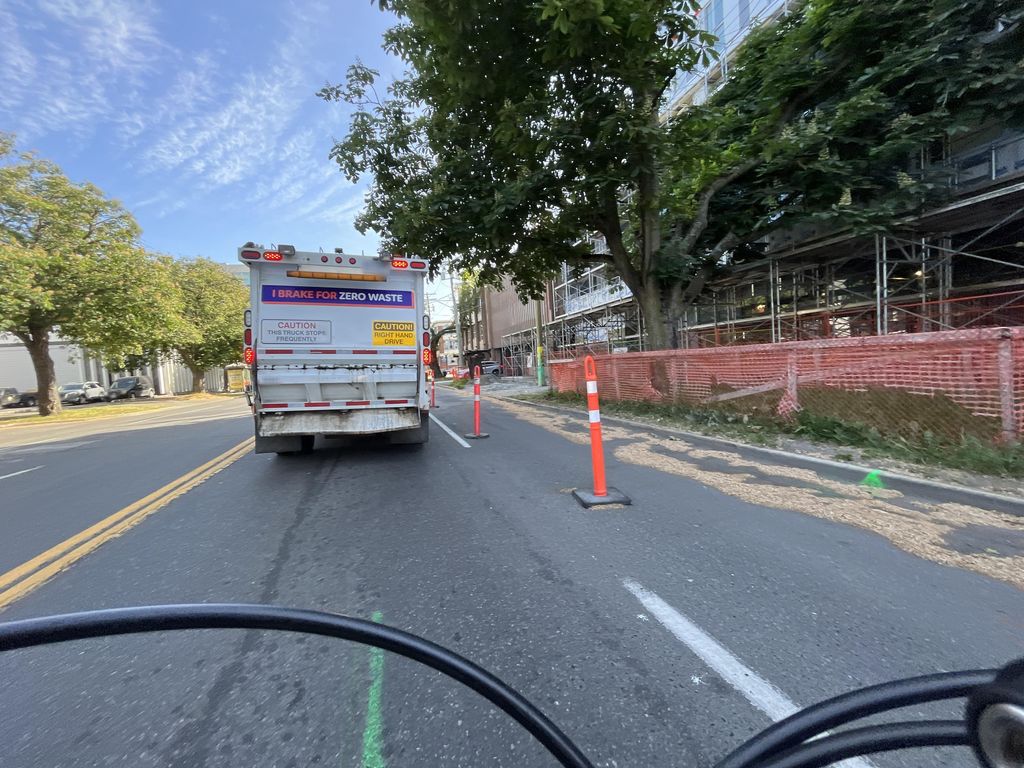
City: victoria